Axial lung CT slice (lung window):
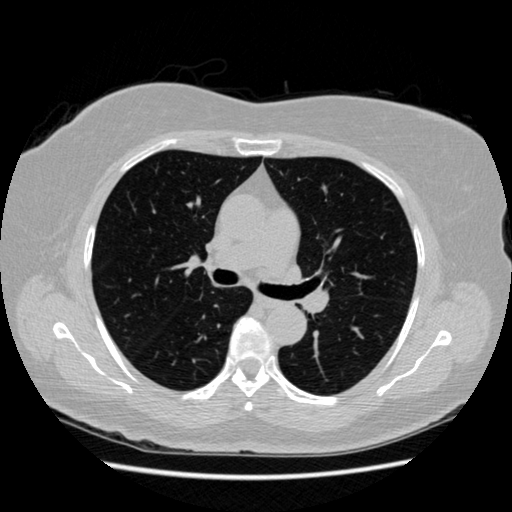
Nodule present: no